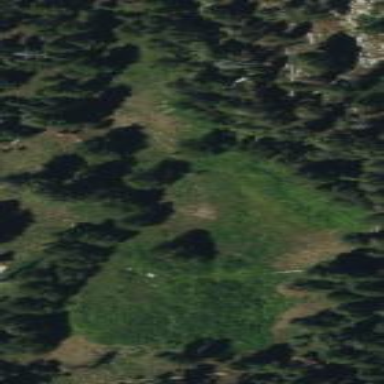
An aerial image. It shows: Wet meadow with wooded vegetation.